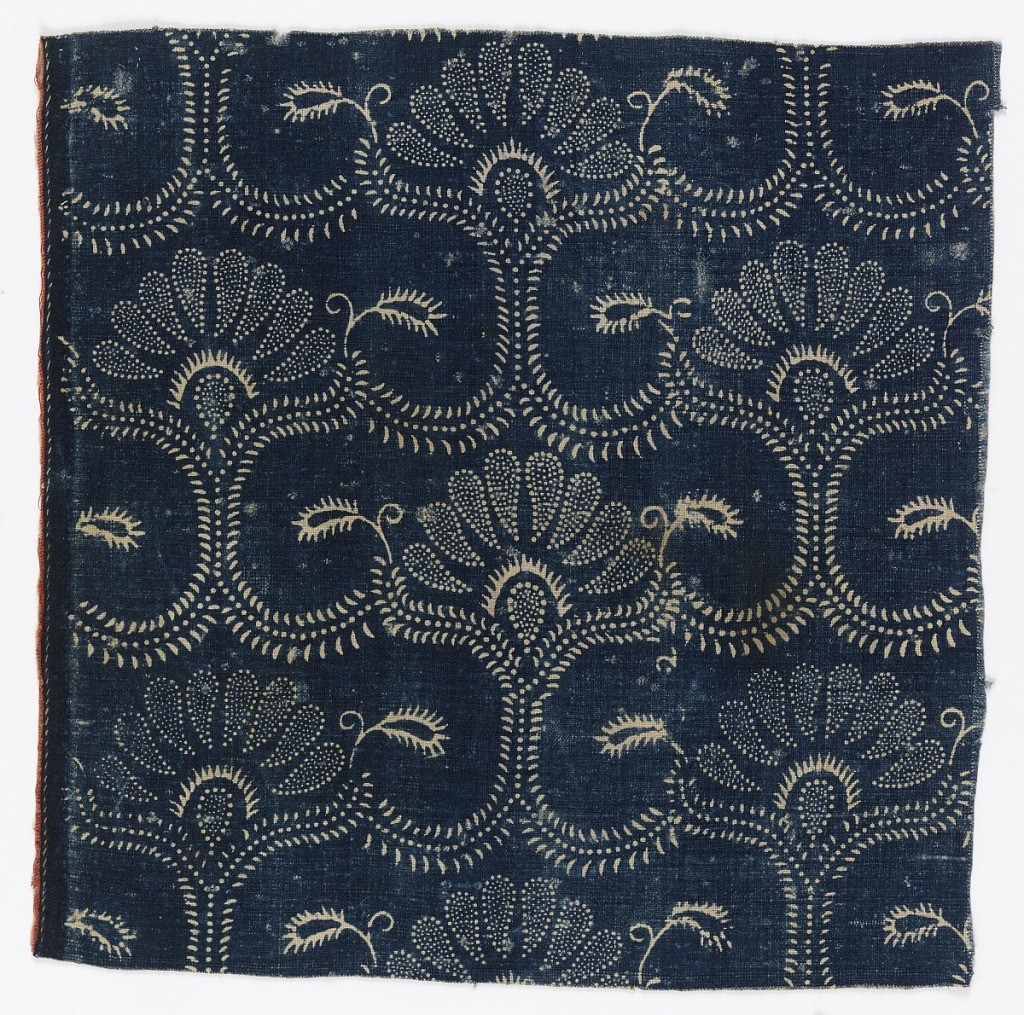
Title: Textile
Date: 18th century
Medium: bast fiber warp, cotton weft Technique: resist patterning on plain weave
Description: Textile with pattern of blue resist on ivory showing floral forms, one above the other, in a half drop pattern. Selvedge on one side. Narrow red strip of fabric sewn onto selvage.